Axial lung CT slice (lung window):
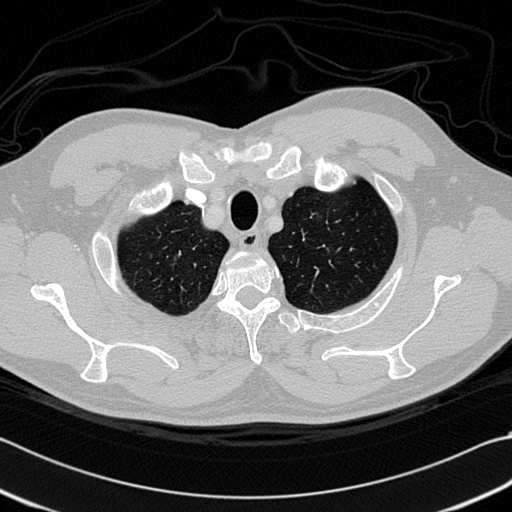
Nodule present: no